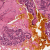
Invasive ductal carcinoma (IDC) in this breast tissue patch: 0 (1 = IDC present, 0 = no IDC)